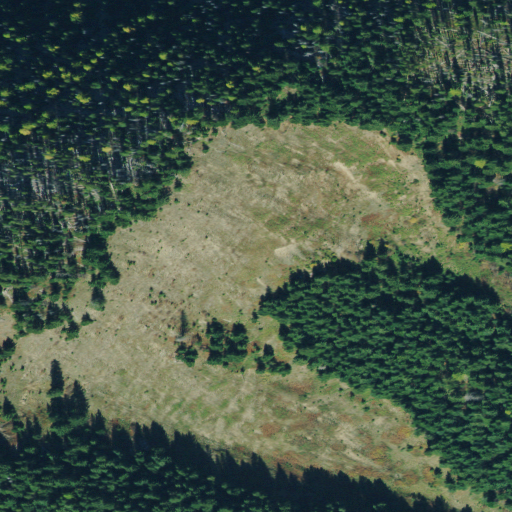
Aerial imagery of depression(s) in Montana named Buckos Pocket containing evergreen forest and shrub